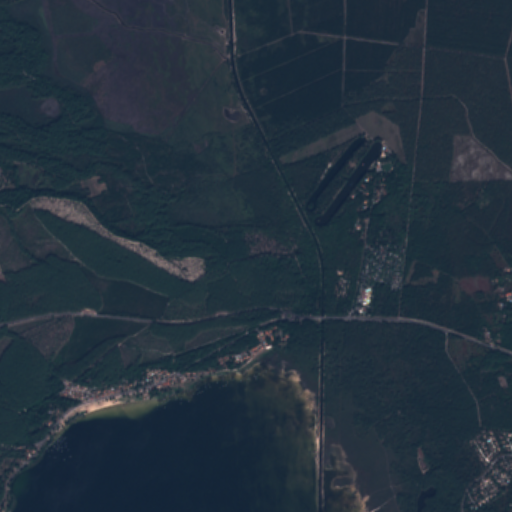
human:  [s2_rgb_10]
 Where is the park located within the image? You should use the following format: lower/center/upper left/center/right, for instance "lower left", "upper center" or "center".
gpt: The park is located in the lower left of the image.
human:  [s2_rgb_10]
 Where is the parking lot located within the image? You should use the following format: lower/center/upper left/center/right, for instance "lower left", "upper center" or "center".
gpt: The parking lot is located in the lower left of the image.
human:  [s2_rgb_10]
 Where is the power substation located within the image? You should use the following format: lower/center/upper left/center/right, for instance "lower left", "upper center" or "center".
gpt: The power substation is located in the lower left of the image.
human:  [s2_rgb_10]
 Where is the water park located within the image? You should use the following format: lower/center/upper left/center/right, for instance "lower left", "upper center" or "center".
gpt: The water park is located in the lower left of the image.
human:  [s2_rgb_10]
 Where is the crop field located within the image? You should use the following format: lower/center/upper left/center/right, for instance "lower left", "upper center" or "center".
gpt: There is no crop field in the image.